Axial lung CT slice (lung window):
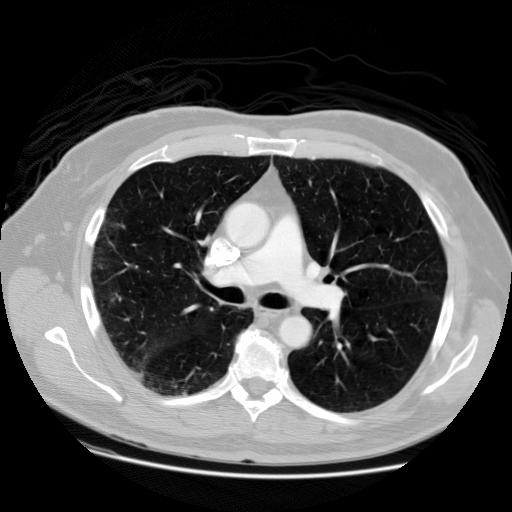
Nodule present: no